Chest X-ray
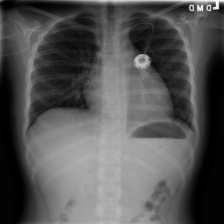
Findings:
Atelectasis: negative
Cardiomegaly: negative
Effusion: negative
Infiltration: negative
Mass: negative
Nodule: negative
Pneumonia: negative
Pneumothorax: negative
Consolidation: negative
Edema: negative
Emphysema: negative
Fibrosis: negative
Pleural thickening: negative
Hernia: negative